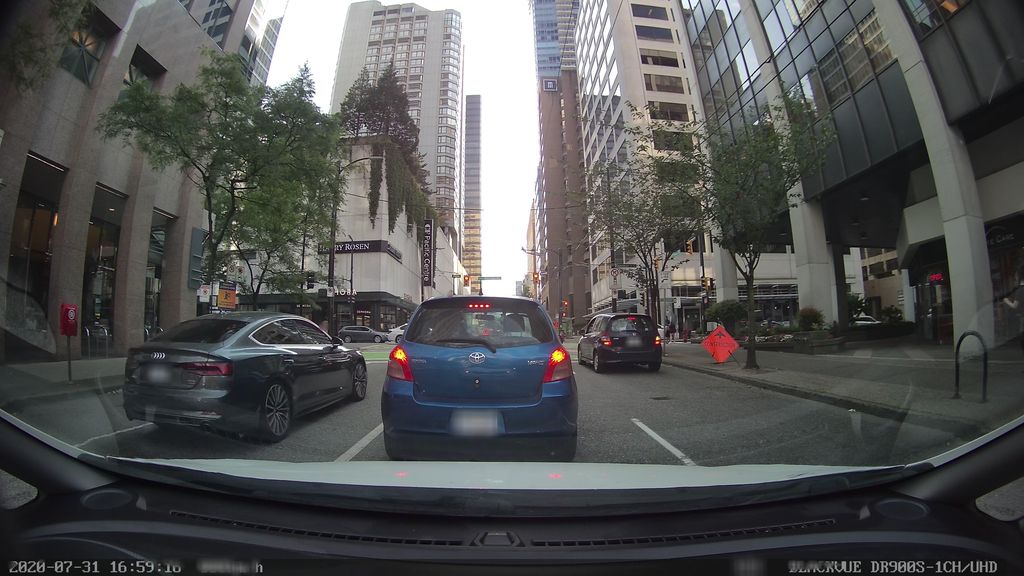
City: vancouver